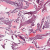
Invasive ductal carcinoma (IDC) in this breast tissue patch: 0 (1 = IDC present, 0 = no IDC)